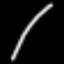
Label: line